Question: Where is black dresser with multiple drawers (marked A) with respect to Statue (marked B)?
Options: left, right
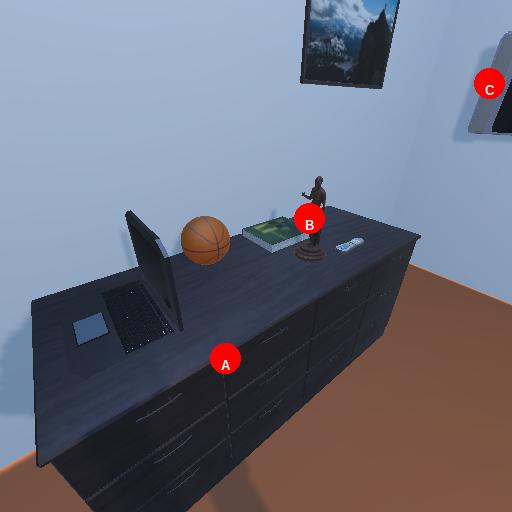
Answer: left